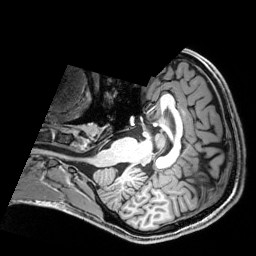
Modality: T1w
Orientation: axial
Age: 26
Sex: male